Question: Alright, I'm trying to set a program I have to receive data from a socket, and send data to a socket. I'm stumped on how to get the client side of the socket to send specific data, then have the server side send specific data. Here's what I currently have, it's only my server-side because I'm really lost on the client part as of now.
To further evaluate, I would like to do as listed in the following, yet I can't figure out what to research to write the client-side of the socket, and if there was any code I would need to rewrite in the server side?

'''
package sockets;
import java.net.*;
import java.io.*;
public class SocketMain {
private int port = 0;
public ServerSocket socket;
public Socket clientSock;
public SocketMain() {
init();
}
public static void main(String[] args) {
new SocketMain();
}
private void init() {
try {
socket = new ServerSocket(port);
System.out.println("Server started, bound to port: "+port);
clientSock = socket.accept();
File directory = new File("./Storage/");
if (!directory.exists()) {
directory.mkdirs();
}
File file = new File(directory + "/Store.dat");
if (!file.exists()) {
file.createNewFile();
}
DataInputStream in = new DataInputStream(clientSock.getInputStream());
FileWriter fw = new FileWriter(file);
BufferedWriter bw = new BufferedWriter(fw);
String line;
while ((line = in.readLine()) != null) {
System.out.println(line);
bw.write(line+"
");
bw.flush();
bw.close();
}
socket.close();
clientSock.close();
} catch (IOException ex) {
ex.printStackTrace();
}
}
}
'''
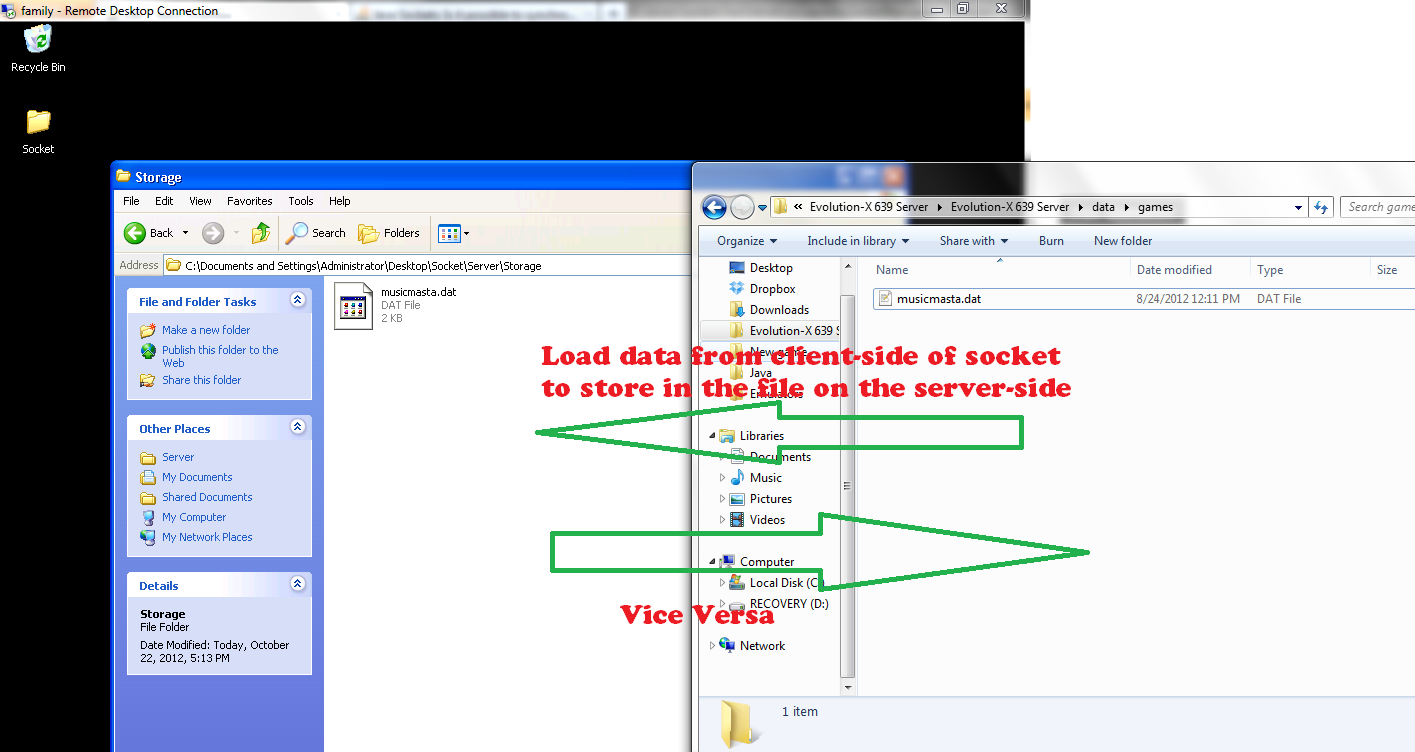
Answer: The first thing that jumped in my eye was this loop:
'''
while ((line = in.readLine()) != null) {
System.out.println(line);
bw.write(line+"
");
bw.flush();
bw.close(); // <- Problem
}
'''
You're closing the writer every time you write a line. Now, as the documentation of <URL> states:
> Closes the stream, flushing it first. Closing a previously closed stream has no
effect.
You should be getting 'IOException's for every line after the first one. You program will however not crash, since you're catching the exceptions.
---
Second, you use 'DataInputStream' to read from your client, but write out using a 'BufferedWriter'. As the former states in <URL>:
> A data input stream lets an application in a machine-independent way. An
application uses a data output stream to write data that can later be
read by a data input stream.
The class includes multiple methods for boolean, char, int, whatever primitive data-type you can think of. But for the <URL>, it clearly states:
> .
As of JDK 1.1, 'BufferedReader.readLine()'
So, for reading strings, you should use a <URL>.
---
The communication over sockets is established on a "ask-answer" base. The workflow should be something like this:
1. Client opens connection
2. Server accepts connection
3. Client asks for something (using the server-sockets OutputStream)
4. Server reads the request (using the client-sockets InputStream)
5. Server answers (using the client-sockets OutputStream)
6. Client reads the answer (using the server-sockets InputStream)
7. Repeat steps 3-6 if necessary.
8. Connection is closed (either by client, server or both).